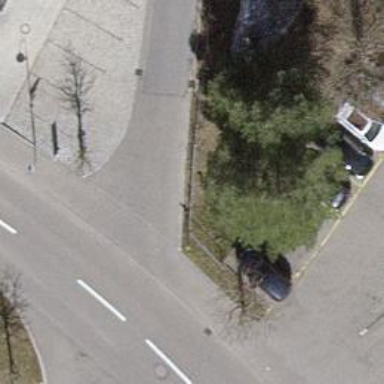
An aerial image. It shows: Residential road with asphalt surface.